Field crop: maize
Growth stage: 1
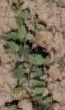
Species: convolvulus